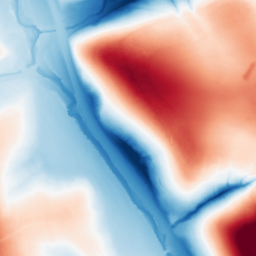
Category: classical
Decomposition family: gaussian_anisotropic
Decomposition parameters: sigma_x: 50
sigma_y: 50
Upsampling method: quartic
Upsampling parameters: scale: 4
Upsampling scale: 4